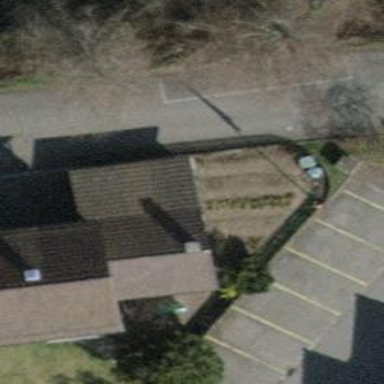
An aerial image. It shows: Terrace building.